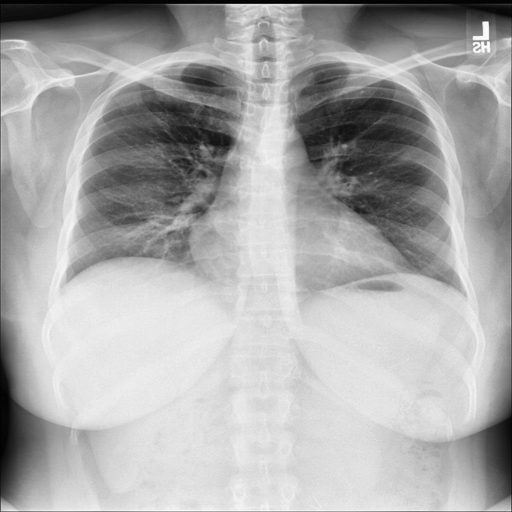
Finding: NORMAL